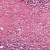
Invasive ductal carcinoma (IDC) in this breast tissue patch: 1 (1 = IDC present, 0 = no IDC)